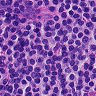
Metastatic tissue present: no